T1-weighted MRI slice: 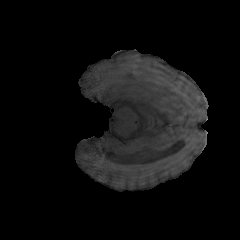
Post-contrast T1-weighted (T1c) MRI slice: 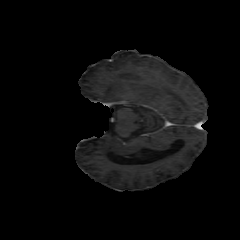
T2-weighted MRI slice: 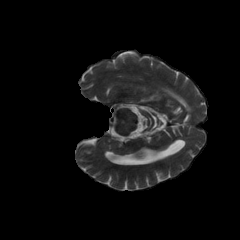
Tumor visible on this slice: no